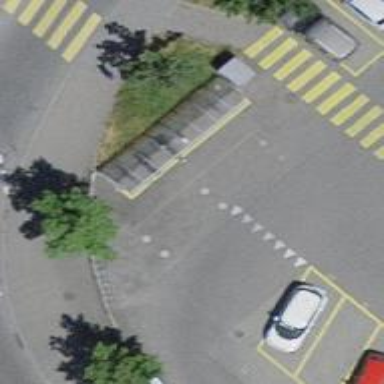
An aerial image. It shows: Bicycle parking area with wall loops.